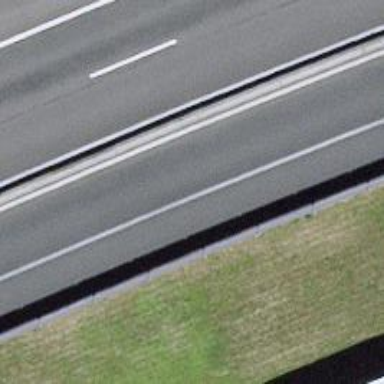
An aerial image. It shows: Trunk highway designated for motor vehicles.